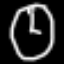
Label: clock